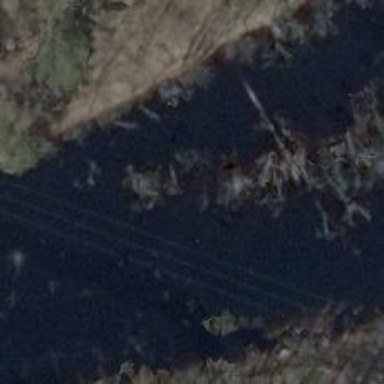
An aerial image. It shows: Abandoned railway.